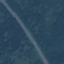
Label: Highway